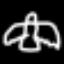
Label: angel